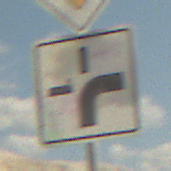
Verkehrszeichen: VerlaufVorfahrtsstrasse3
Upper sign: Vorfahrtsstrasse
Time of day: Midday
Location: Outdoor (Beach)
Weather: PartlyCloudy
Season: NotSpecified
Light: Natural